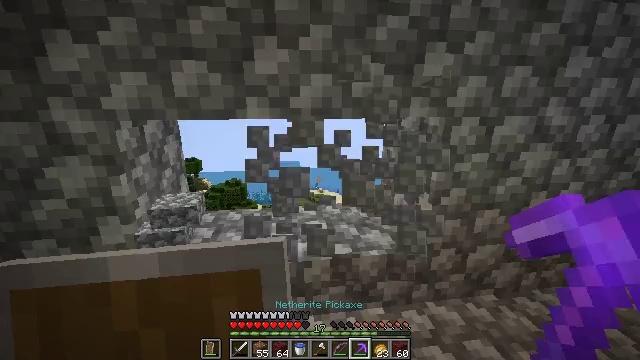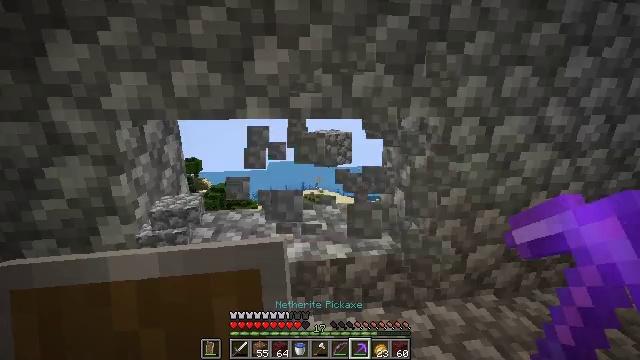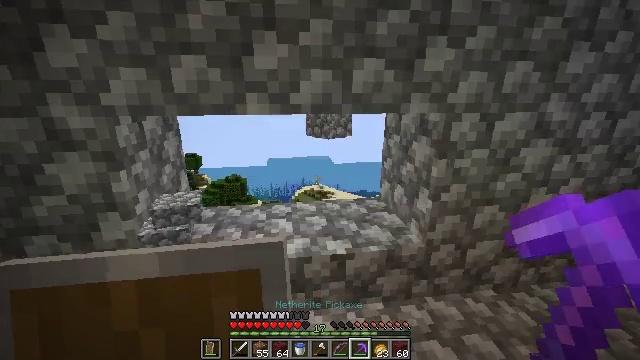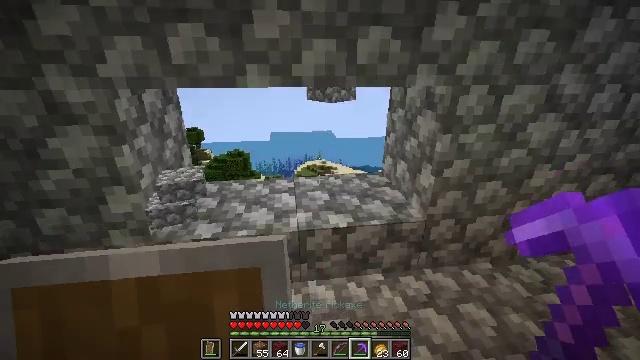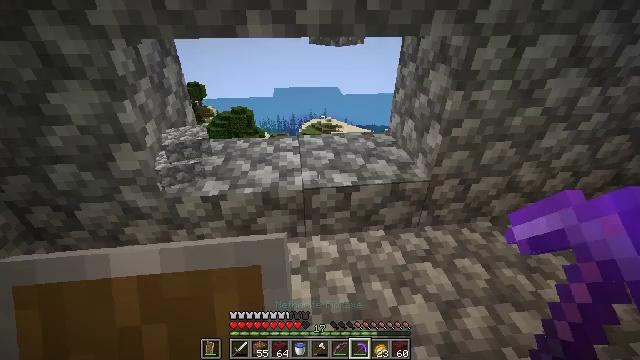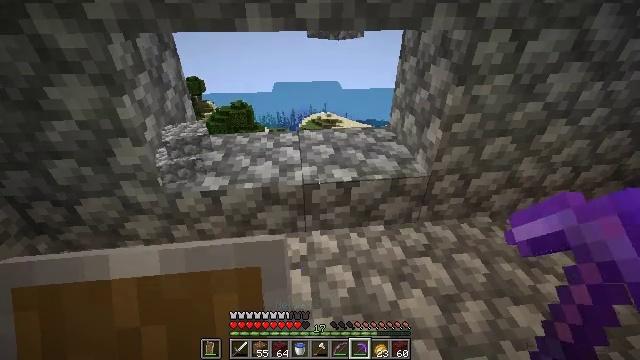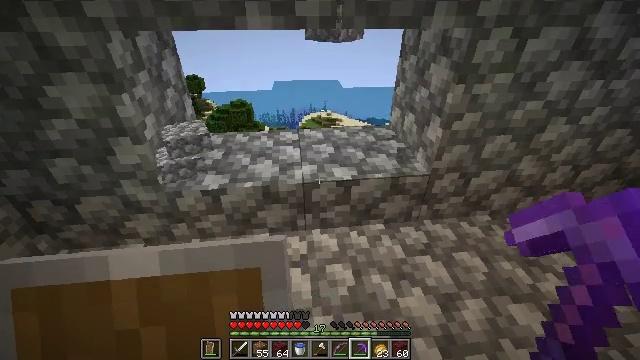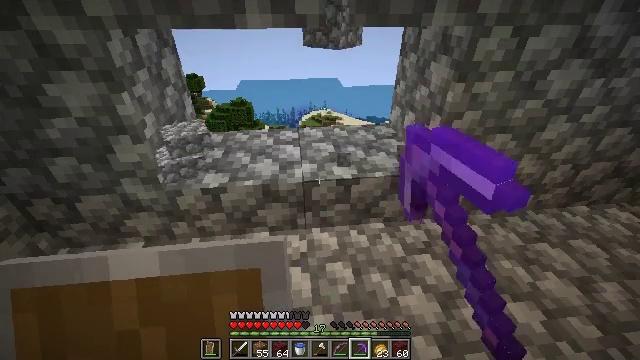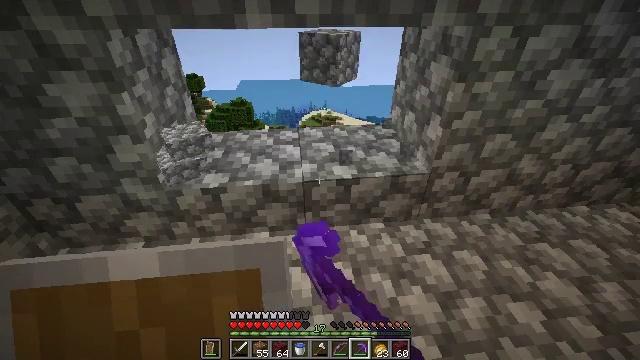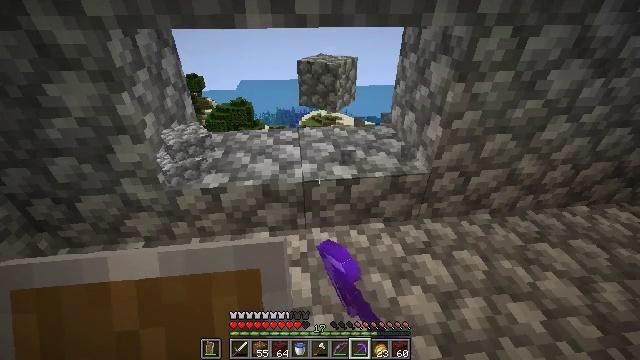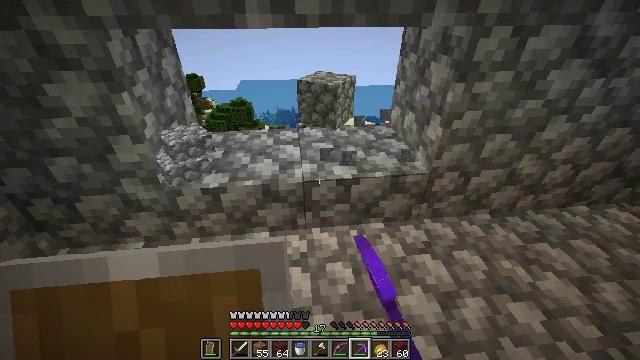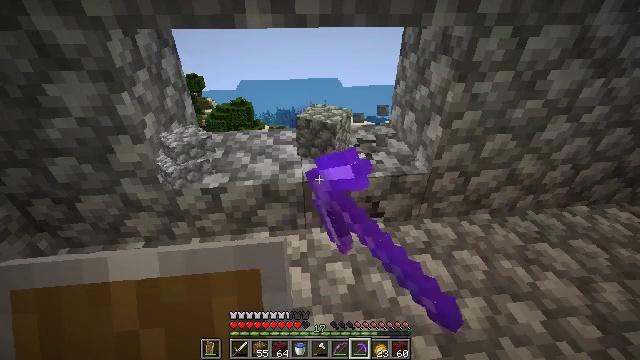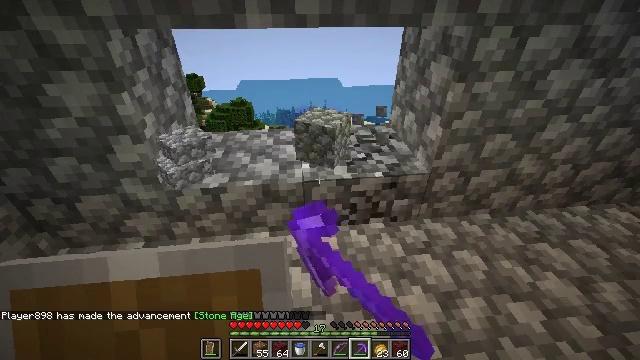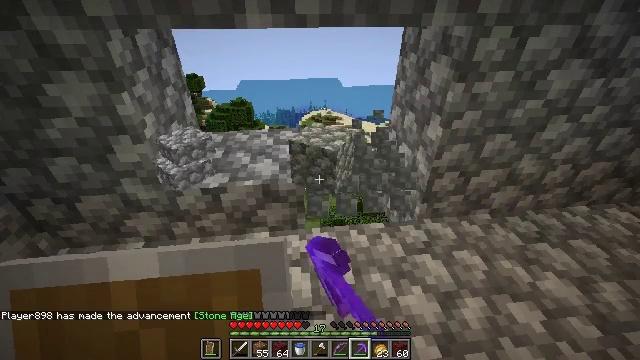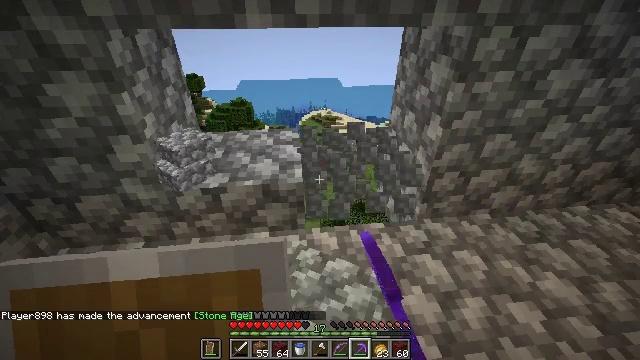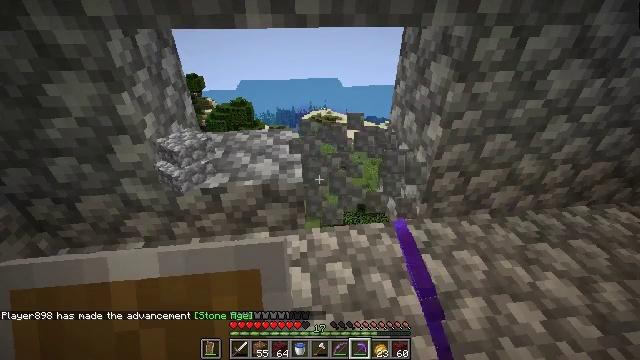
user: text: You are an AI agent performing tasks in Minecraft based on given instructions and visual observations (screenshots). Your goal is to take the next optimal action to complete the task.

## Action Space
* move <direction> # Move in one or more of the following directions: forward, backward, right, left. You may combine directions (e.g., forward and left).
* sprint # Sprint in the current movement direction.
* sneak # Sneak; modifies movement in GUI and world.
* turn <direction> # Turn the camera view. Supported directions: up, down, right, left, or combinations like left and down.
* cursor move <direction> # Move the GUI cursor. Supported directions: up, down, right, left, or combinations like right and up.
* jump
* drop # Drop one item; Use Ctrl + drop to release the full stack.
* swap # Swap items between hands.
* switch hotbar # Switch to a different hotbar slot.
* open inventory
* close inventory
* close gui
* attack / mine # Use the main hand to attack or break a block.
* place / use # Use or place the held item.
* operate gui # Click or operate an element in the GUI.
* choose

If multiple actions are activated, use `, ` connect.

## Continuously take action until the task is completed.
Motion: motion action
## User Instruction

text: Attack the cobblestone slab to gather it.
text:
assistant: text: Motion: no_op
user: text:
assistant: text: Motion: no_op
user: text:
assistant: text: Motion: turn down
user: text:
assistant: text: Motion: turn left and down
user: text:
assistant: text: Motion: turn down
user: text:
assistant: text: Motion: attack / mine
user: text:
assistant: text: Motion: attack / mine
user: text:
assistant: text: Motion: attack / mine
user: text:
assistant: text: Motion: attack / mine
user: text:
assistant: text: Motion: attack / mine
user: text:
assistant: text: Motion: attack / mine
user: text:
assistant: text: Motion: attack / mine
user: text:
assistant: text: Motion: attack / mine
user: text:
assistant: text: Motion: no_op
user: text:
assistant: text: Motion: no_op
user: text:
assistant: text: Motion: no_op
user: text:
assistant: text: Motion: no_op
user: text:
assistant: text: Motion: attack / mine
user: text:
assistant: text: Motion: attack / mine
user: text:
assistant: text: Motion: attack / mine
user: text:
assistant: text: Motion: turn left
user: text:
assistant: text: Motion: turn left
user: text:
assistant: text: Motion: turn left
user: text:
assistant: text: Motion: attack / mine
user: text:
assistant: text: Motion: attack / mine
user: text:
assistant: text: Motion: attack / mine
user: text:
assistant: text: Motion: attack / mine
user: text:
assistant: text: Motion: attack / mine
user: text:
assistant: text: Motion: attack / mine
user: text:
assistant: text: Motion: attack / mine